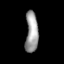
Tissue: lung
Cell type: Fibroblasts
Senescence score: 0.5765
Nuclear area (px): 503
Mean DAPI intensity: 157.525